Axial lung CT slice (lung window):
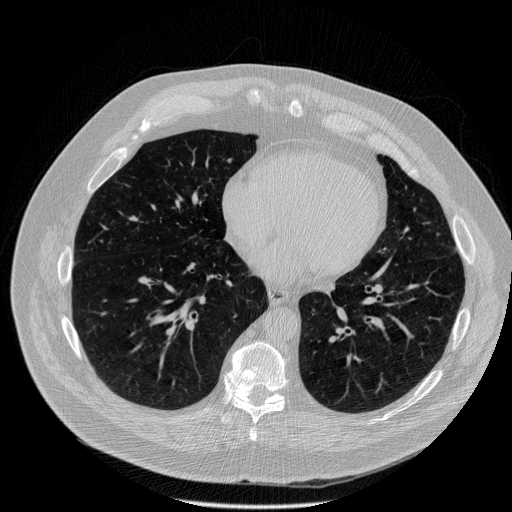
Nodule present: no